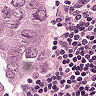
Metastatic tissue present: yes